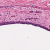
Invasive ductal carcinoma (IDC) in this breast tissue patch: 0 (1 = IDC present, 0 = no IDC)